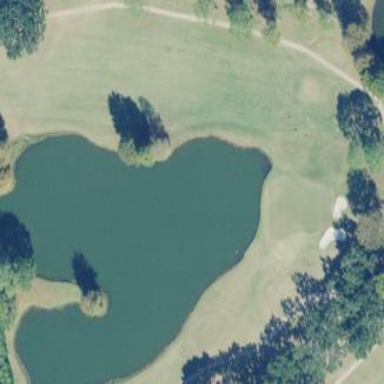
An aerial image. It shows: Water hazard in golf course. The hazard is natural water feature.